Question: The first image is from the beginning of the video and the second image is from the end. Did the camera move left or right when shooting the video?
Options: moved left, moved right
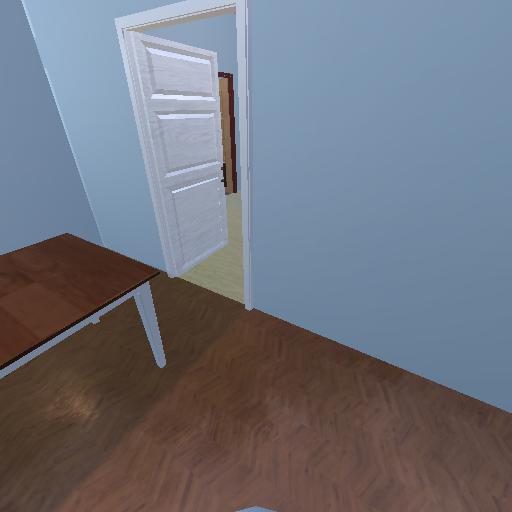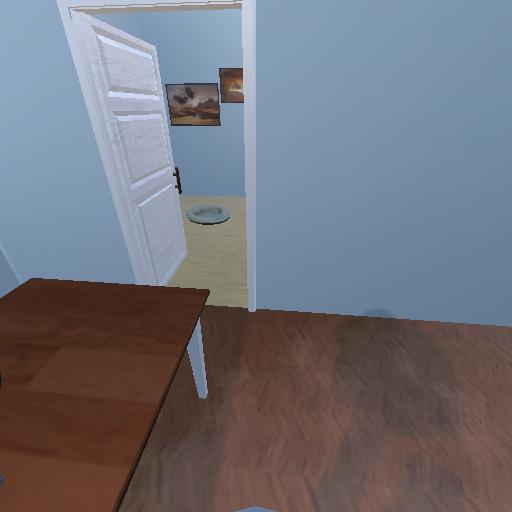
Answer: moved left